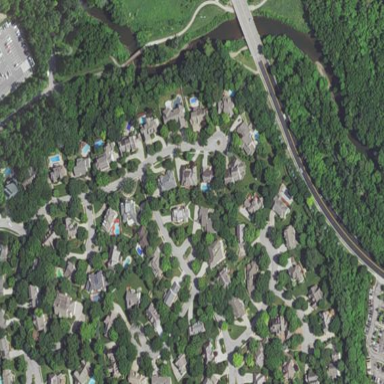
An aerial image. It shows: Single-family residential area.